Question: I am making a Cross Domain AJAX POST Call to my Rest WebService
This is my HTML Code
'''
$(document).on("click", ".submit", function(e) {
var name = $('#name').val();
var mobile = $('#mobile').val();
var email = $('#email').val();
if(name==''||mobile==''||email=='')
{
alert('Please Fill All the Details');
return false;
}
else
{
var information = {
"name": name,
"mobile": mobile,
"email": email
}
var dataaa = JSON.stringify(information);
console.log(dataaa);
$.ajax({
type: 'POST',
url: 'http://192.168.2.46:8080/PostEx/test/testservice',
jsonpCallback: 'jsonCallback',
cache: true,
data: dataaa,
dataType: 'jsonp',
jsonp: false,
success: function (response) {
alert(response);
},
error: function (e) {
$("#divResult").html("WebSerivce unreachable");
}
});
}
});
<body>
<form method="POST">
<div class="required">
Name: <input class="required" type="text" id="name" name="name"> <span class="asterisk_input"> </span> </br>
Phone: <input type="mobile" id="mobile" name="mobile"> <span class="asterisk_input"> </span> </br>
E-mail: <input type="email" id="email" name="email"> <span class="asterisk_input"> </span> </br>
</div>
<input class="submit" type="submit">
</form>
</body>
'''
I am observing under the Browser console

Sorry for the big image i don't know how to crop the picture .
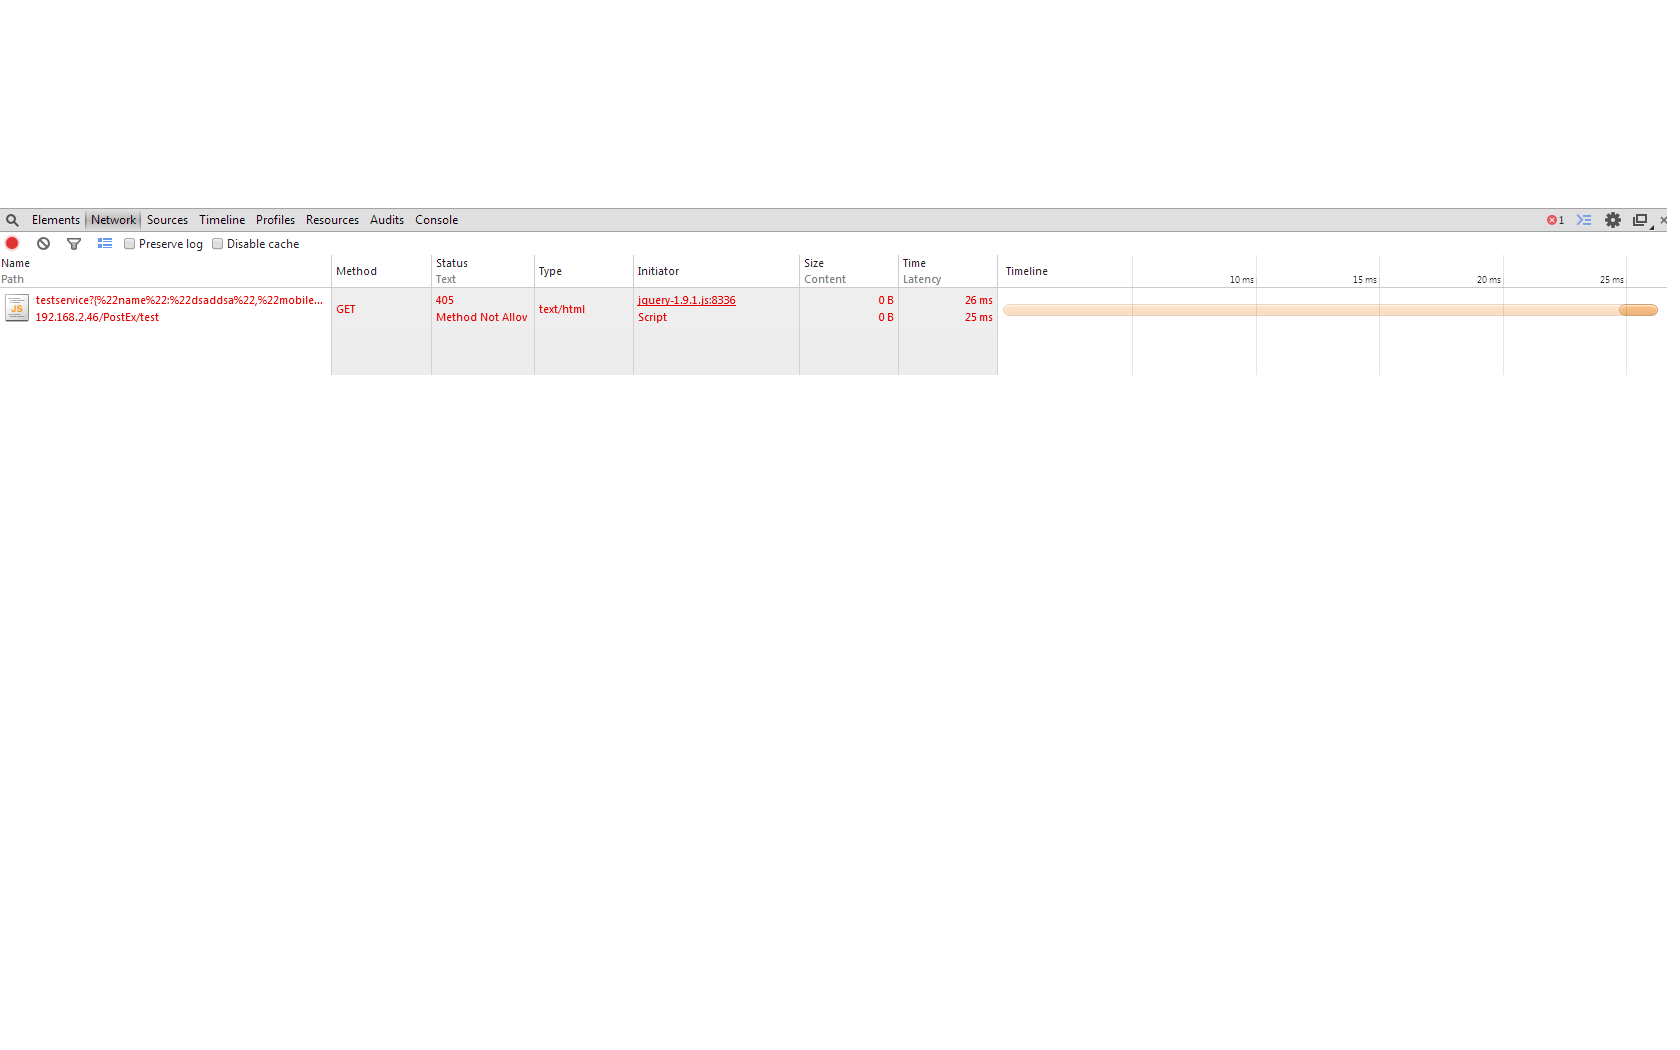
Answer: When using JSONP you can't make a POST request.
A JSONP request doesn't use the XMLHTTPRequest object to do the request, it adds a 'script' tag to the page that makes the request by loading the resource as Javascript. The 'script' tag doesn't have a means of specifying the method of the request, it's always a GET request.